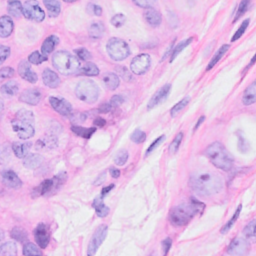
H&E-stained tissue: Breast